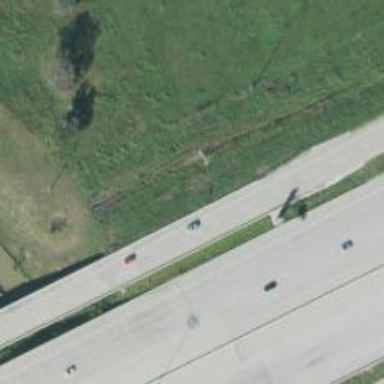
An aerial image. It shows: Secondary road with frontage road alongside.